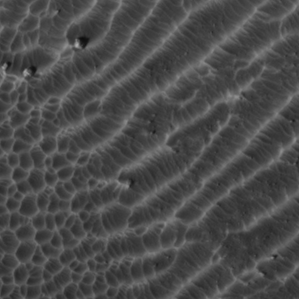
Label: non_frost